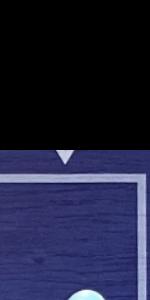
Label: Empty